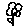
Label: flower